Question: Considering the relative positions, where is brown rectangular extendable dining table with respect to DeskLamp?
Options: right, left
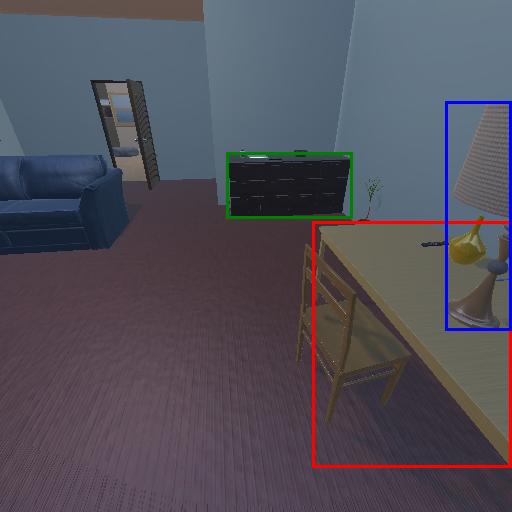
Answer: right